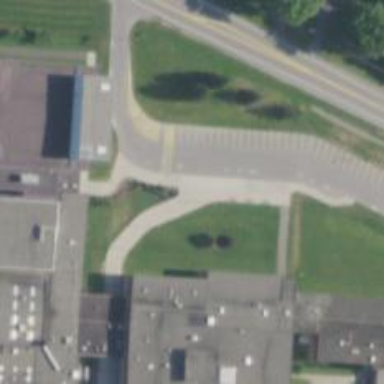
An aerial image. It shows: School.